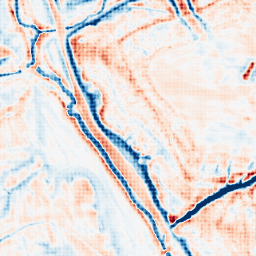
Category: edge_preserving
Decomposition family: bilateral
Decomposition parameters: d: 21
sigma_color: 25
sigma_space: 75
Upsampling method: sinc_hamming
Upsampling parameters: scale: 4
kernel_size: 4
Upsampling scale: 4